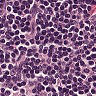
Metastatic tissue present: no